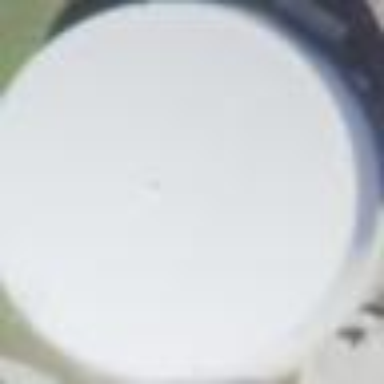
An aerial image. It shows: Storage tank building.